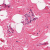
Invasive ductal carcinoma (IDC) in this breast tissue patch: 0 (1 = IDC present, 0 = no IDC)